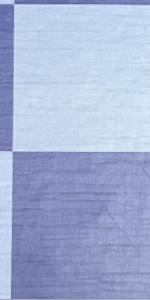
Label: Empty